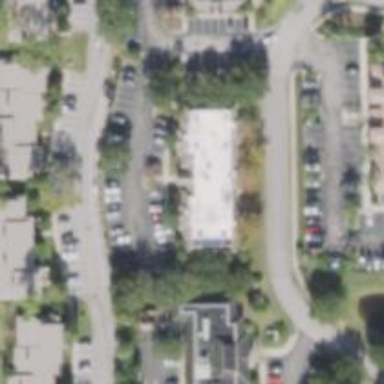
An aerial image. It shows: Healthcare clinic is depicted in the image.